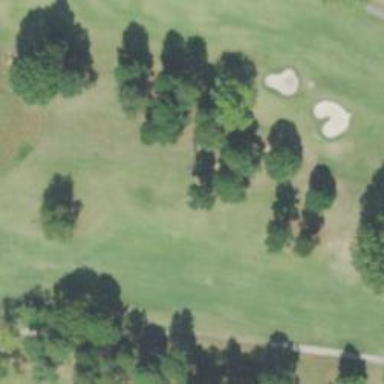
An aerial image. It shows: Golf fairway surrounded by grass.